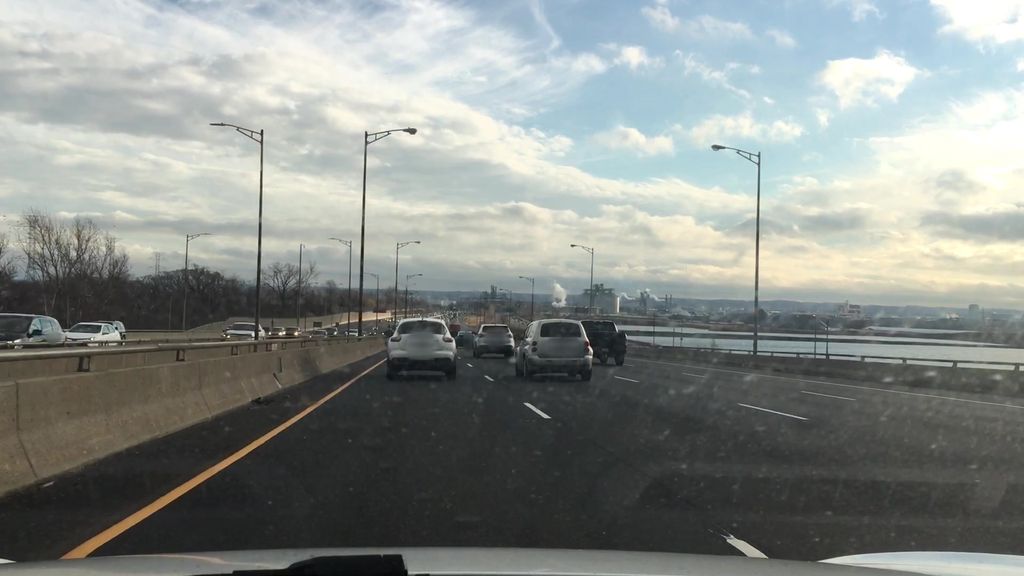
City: hamilton